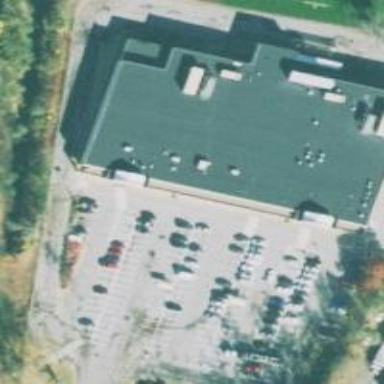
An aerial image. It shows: Supermarket.